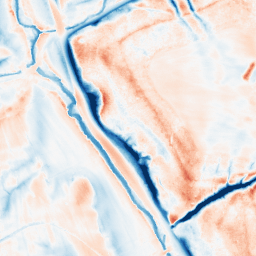
Category: classical
Decomposition family: gaussian_anisotropic
Decomposition parameters: sigma_x: 10
sigma_y: 5
Upsampling method: bicubic_16x
Upsampling parameters: scale: 16
Upsampling scale: 16